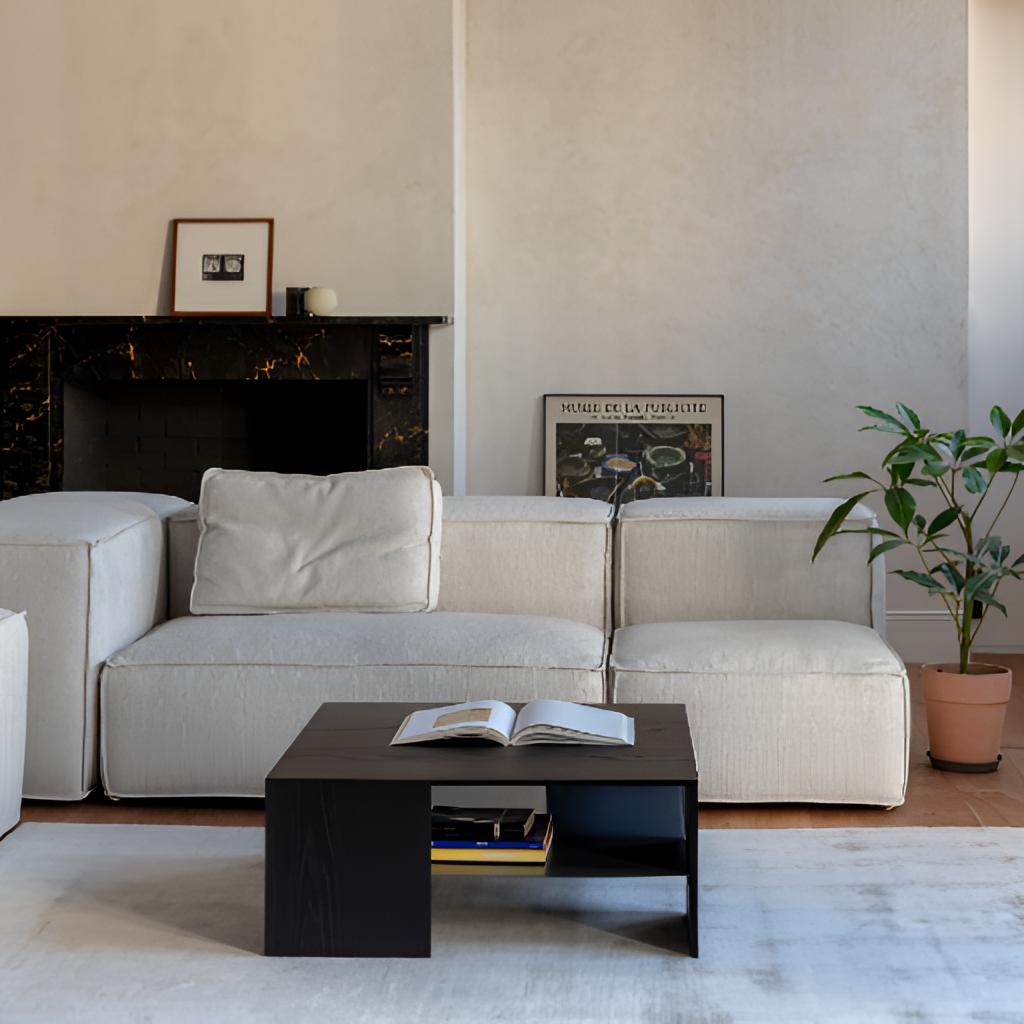
beige fabric sectional sofa, living room, modern, beige paint wallpaper, with solid pattern, wood flooring, with plank pattern